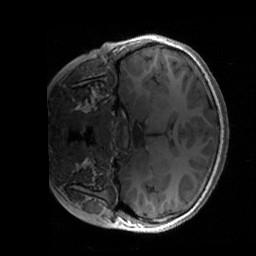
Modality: T1w
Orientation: coronal
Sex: female
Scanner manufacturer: siemens
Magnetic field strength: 3 T
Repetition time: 1.9 s
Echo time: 0.00243 s